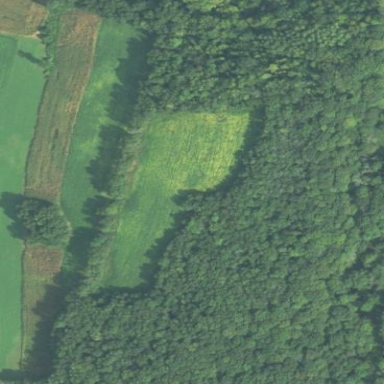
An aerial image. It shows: Forest area.